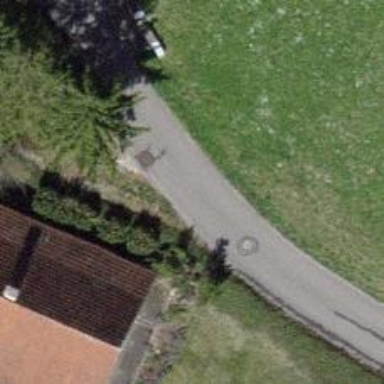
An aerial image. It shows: Residential road.